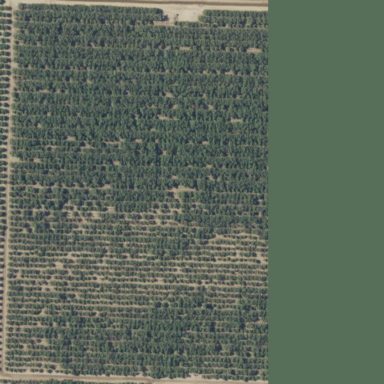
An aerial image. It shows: Almond orchard with rows of almond trees.